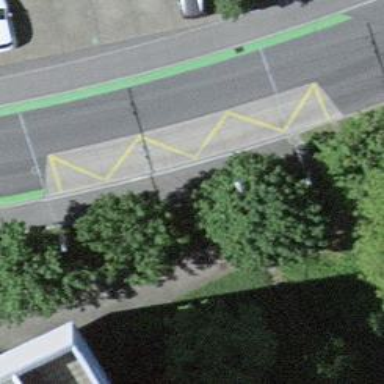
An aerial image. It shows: Bus stop with platform for public transport.